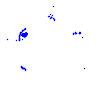
Particle: pion